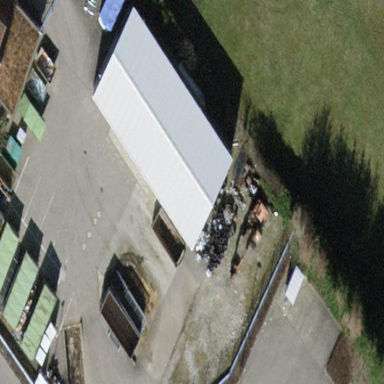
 enclosed by fence. Specializing in green waste recycling."